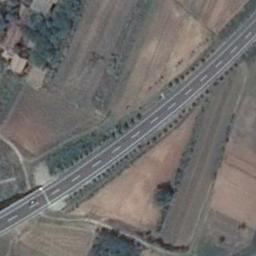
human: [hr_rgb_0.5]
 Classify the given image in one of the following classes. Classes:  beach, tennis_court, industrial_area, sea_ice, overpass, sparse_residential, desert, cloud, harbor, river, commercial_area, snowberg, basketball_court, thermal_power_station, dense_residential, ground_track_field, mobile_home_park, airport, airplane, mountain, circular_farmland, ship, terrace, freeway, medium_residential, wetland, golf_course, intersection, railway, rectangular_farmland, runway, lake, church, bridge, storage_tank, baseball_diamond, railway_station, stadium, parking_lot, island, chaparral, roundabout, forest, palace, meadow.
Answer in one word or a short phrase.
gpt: freeway